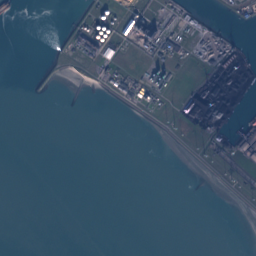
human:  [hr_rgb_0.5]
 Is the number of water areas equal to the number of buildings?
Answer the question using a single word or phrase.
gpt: no

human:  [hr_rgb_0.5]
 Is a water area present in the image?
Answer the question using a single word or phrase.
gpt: yes

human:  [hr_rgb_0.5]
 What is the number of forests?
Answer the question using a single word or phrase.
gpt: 3

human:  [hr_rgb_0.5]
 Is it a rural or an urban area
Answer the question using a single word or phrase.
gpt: rural

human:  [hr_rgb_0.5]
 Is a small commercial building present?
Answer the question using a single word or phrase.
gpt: yes

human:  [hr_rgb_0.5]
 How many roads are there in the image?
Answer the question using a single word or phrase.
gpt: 121

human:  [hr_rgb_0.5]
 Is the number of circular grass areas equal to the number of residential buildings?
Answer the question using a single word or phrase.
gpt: no

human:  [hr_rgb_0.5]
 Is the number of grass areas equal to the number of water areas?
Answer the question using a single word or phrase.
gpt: no

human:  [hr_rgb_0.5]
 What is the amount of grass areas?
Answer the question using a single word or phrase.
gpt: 14

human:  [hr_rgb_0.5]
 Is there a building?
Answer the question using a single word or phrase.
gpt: yes

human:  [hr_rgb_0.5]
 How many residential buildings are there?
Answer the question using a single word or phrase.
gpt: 219

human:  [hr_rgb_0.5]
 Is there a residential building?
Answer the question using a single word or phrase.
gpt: yes

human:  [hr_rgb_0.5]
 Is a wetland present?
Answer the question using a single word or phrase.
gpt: yes

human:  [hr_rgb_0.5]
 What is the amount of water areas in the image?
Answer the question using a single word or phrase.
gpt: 8

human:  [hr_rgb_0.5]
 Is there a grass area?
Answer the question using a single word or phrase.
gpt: yes

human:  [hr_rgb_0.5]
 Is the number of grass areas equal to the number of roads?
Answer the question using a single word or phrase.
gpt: no

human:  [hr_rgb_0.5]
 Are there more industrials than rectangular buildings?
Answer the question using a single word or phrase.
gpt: no

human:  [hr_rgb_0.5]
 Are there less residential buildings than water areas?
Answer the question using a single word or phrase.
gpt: no

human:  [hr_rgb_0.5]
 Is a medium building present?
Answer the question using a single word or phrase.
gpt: yes

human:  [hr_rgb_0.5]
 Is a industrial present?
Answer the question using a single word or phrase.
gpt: yes

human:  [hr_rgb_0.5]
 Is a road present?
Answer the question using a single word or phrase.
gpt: yes

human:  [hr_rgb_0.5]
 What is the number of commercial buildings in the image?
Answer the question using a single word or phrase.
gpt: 33

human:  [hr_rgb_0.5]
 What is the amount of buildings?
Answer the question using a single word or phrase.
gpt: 252

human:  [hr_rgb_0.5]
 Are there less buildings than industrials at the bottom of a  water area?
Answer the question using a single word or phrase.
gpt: no

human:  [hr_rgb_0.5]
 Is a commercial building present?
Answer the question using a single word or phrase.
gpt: yes

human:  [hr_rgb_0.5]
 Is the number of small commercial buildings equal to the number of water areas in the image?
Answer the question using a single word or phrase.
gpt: no

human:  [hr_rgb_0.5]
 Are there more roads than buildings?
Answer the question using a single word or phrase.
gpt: no

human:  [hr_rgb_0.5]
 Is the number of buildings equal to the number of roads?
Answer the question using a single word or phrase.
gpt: no

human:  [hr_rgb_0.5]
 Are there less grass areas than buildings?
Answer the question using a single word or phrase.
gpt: yes

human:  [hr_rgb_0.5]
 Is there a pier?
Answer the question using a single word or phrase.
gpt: yes

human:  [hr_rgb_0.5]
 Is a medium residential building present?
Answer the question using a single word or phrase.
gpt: yes

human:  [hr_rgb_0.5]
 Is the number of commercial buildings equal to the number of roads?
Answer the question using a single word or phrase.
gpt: no

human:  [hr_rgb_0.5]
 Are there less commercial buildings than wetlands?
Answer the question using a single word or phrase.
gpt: no

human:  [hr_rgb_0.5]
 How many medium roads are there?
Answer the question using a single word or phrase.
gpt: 0

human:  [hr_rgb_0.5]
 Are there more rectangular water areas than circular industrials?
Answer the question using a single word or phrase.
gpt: yes

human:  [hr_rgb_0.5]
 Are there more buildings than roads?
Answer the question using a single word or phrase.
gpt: yes

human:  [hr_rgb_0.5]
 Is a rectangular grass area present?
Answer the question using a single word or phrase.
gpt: yes

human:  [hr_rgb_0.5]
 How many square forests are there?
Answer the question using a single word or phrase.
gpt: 0

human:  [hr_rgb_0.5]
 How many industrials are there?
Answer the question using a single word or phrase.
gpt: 6

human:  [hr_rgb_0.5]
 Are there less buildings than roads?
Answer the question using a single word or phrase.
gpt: no

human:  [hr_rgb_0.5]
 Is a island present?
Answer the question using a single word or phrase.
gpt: yes

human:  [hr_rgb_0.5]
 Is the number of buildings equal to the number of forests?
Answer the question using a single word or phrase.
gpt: no

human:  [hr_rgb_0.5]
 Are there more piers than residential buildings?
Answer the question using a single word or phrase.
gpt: no

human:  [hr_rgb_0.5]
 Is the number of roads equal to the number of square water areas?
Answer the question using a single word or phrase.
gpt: no

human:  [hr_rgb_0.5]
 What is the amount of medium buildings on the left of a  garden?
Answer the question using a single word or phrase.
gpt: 17

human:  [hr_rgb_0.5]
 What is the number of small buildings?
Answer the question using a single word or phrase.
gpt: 214

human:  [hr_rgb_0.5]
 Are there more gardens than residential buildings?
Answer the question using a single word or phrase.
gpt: no

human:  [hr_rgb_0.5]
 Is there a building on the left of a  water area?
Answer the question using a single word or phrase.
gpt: yes

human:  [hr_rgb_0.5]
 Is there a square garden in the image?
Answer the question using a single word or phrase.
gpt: no

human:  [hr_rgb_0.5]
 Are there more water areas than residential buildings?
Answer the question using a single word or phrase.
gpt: no

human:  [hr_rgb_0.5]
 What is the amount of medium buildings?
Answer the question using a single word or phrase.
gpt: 29

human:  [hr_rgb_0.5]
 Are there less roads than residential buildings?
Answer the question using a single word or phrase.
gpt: yes

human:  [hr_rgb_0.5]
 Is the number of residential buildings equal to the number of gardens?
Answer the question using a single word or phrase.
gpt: no

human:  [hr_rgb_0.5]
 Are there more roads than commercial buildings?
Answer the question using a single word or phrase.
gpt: yes

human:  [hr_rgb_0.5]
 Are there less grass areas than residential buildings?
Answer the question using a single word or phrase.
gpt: yes

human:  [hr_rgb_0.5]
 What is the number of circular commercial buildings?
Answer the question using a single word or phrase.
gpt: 0

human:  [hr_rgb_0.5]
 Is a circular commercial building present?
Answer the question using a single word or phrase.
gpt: no

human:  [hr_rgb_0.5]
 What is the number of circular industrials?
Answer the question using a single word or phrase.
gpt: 0

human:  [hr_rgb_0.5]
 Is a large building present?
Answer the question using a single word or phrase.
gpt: yes

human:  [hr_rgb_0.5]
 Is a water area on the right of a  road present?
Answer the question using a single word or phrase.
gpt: yes

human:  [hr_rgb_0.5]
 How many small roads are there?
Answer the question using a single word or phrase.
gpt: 121

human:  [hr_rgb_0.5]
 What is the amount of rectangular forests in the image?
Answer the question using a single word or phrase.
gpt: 0

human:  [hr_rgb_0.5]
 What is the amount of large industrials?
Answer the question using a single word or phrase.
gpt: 6

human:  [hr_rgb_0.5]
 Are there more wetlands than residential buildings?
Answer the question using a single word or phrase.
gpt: no